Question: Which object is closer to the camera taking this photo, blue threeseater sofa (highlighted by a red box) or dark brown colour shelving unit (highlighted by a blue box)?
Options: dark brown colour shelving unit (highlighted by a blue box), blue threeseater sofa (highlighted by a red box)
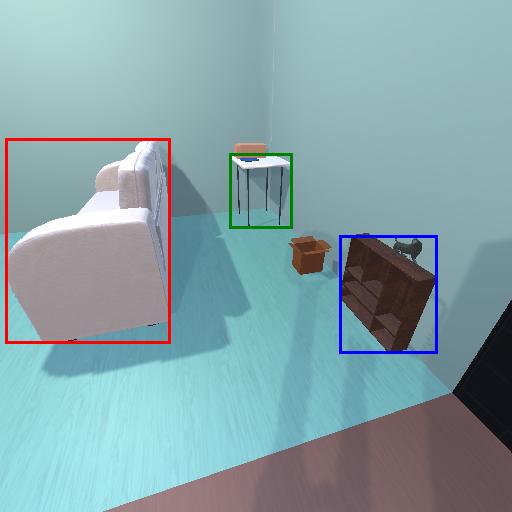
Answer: dark brown colour shelving unit (highlighted by a blue box)